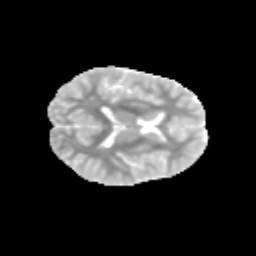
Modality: MD
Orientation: axial
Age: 10
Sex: female
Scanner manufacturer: siemens
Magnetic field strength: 3 T
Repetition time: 3.8 s
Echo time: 0.07 s